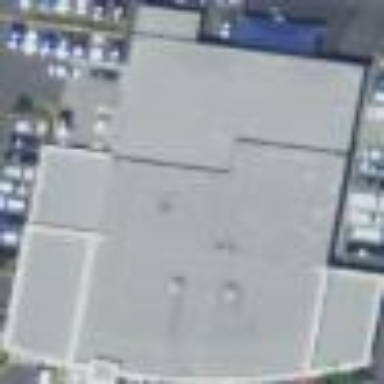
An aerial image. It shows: Commercial building.